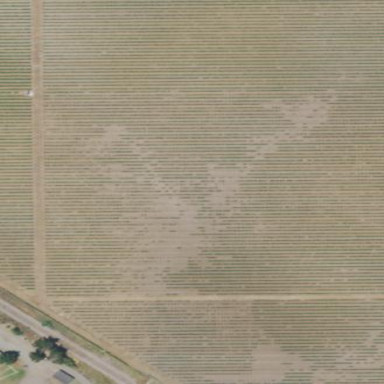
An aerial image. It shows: Vineyard growing grapes.